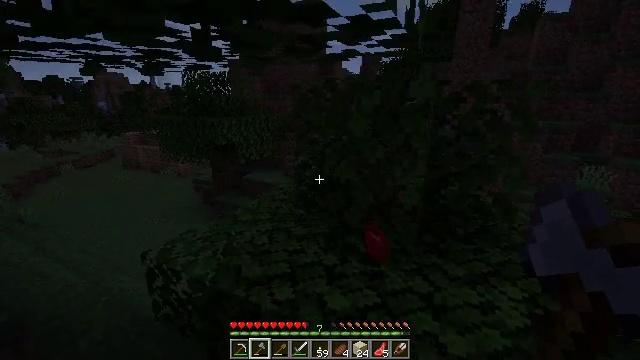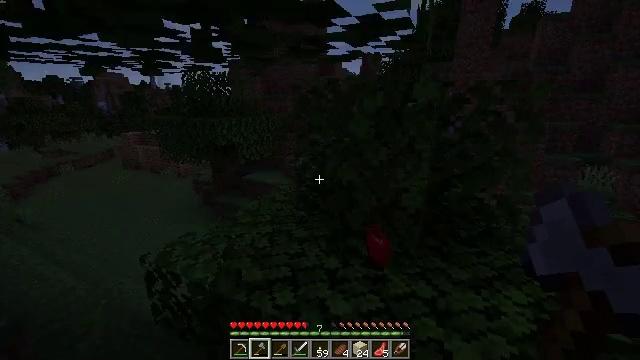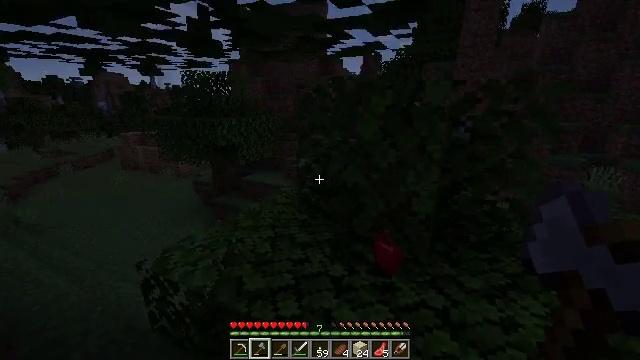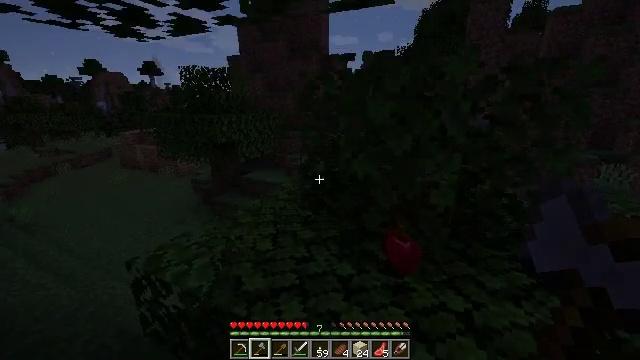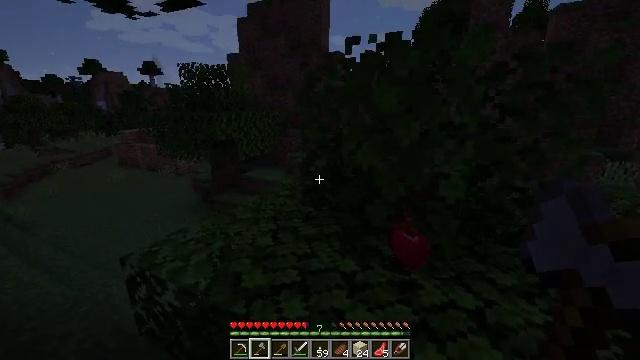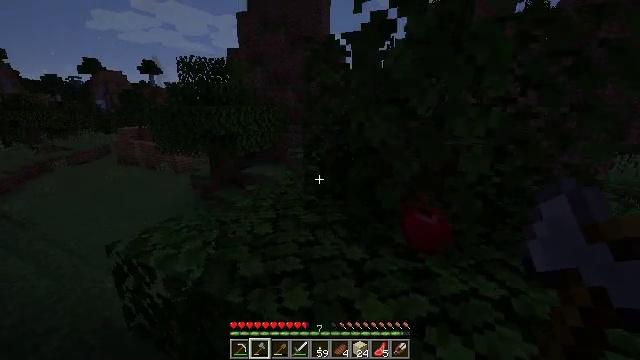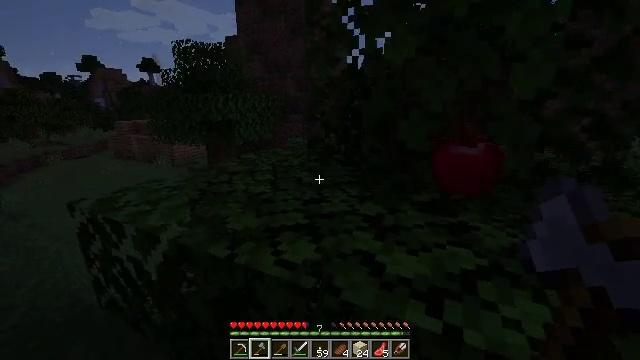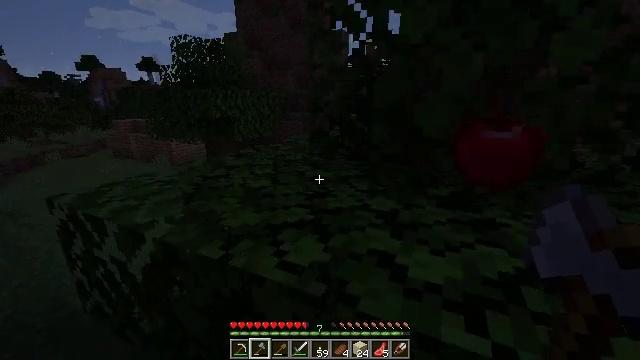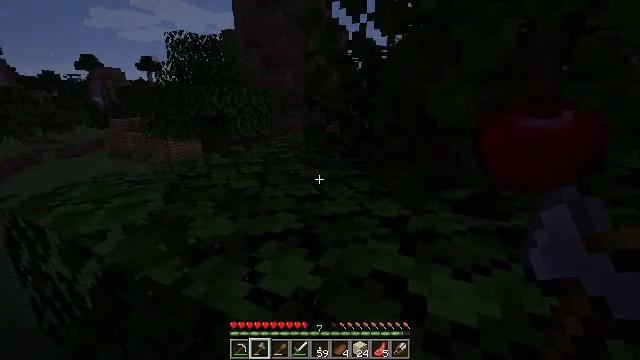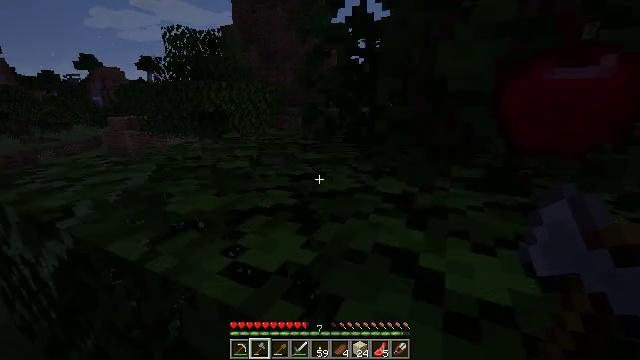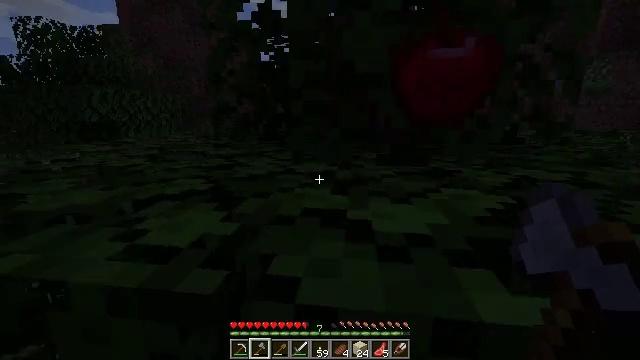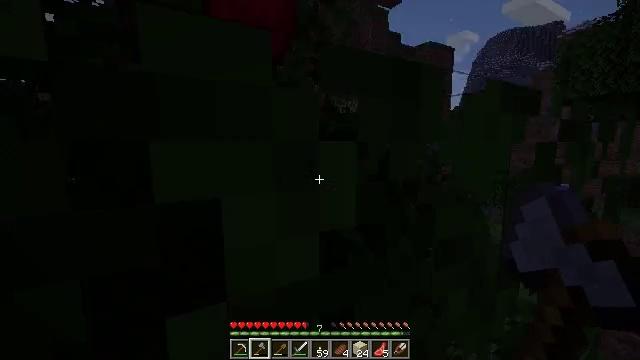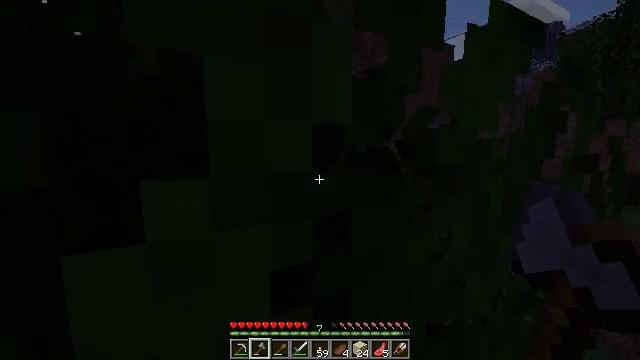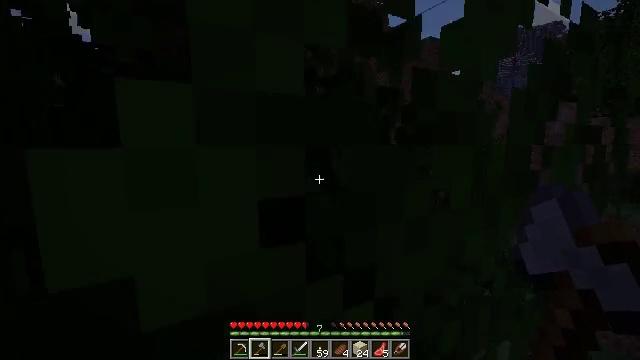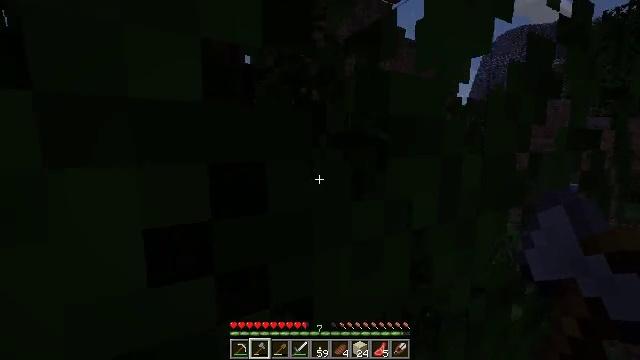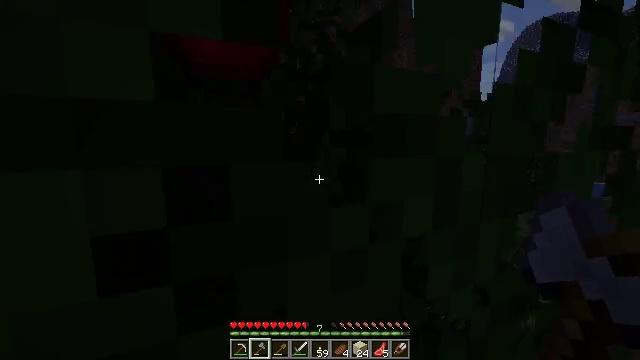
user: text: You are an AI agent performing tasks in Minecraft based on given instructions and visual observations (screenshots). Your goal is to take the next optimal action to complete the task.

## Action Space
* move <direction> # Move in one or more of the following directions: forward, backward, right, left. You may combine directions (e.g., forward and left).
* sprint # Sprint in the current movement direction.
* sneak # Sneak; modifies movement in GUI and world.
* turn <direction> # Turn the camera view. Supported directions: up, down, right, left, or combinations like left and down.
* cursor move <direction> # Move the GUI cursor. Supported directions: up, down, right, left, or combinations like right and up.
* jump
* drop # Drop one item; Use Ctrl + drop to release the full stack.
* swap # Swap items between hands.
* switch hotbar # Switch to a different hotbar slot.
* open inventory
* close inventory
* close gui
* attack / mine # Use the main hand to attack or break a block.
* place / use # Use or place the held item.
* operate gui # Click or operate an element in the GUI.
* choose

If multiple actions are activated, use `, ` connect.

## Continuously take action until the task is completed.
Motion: motion action
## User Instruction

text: Use four blocks of sand in the crafting grid to make sandstone.
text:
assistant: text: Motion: move forward, jump
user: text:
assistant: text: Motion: move forward
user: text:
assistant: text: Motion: move forward
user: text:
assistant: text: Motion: move forward
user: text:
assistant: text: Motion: move forward
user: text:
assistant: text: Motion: move forward
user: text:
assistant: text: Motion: move forward
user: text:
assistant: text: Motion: move forward and move right
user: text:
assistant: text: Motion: move forward and move right
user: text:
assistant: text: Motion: move forward and move right, turn right and up
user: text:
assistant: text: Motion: move forward and move right, turn right and up
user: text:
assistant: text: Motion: move forward
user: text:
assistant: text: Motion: move forward
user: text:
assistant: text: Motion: move forward, turn left
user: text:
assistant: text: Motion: move forward, turn left
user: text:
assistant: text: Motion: move forward
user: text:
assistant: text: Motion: move forward, turn left
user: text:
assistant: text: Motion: move forward, turn left
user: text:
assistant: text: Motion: move forward, turn left and up
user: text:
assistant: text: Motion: move forward, turn left and up
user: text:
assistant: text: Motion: move forward, turn left
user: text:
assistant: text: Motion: move forward, turn left and up
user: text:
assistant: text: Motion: move forward, turn left and up
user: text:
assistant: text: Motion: move forward
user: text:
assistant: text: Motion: move forward, turn left and down
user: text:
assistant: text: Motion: move forward, turn left and down
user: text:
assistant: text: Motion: move forward and move left, turn left and down
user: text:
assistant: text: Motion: move forward and move left, turn left and down
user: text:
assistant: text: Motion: move forward and move left, turn left
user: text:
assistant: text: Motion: move forward and move left, turn left